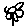
Label: flower